Interaction volume radius: 5 \u00c5
Interaction volume height: 10 \u00c5
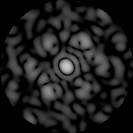
Disorder parameter: 0.5922